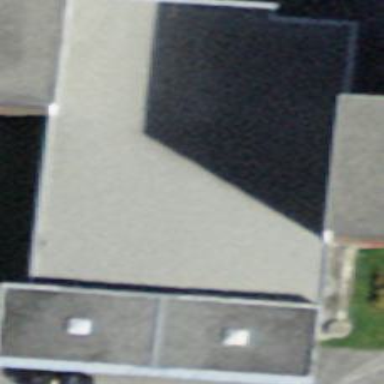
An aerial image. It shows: Flat-roofed building.